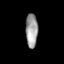
Tissue: prostate
Cell type: Endothelial cells
Senescence score: 0.7136
Nuclear area (px): 404
Mean DAPI intensity: 156.443